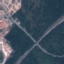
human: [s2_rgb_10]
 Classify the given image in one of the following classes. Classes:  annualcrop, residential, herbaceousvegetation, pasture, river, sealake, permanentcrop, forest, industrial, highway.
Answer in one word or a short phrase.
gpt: Highway